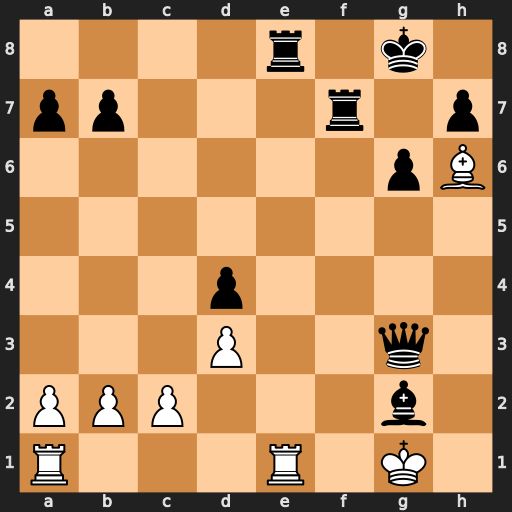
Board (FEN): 4r1k1/pp3r1p/6pB/8/3p4/3P2q1/PPP3b1/R3R1K1
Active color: w
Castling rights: -
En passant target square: -
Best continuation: Rxe8+ Rf8 Rxf8#